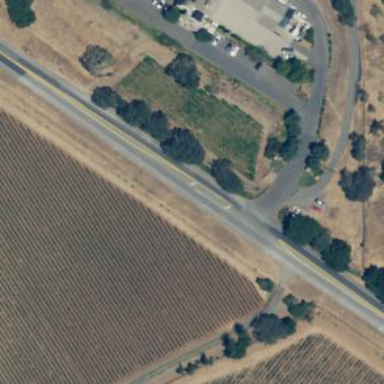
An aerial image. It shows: Vineyard growing wine grapes.